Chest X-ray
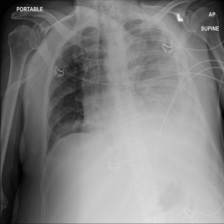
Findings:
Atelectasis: negative
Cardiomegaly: negative
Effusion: positive
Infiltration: negative
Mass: negative
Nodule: negative
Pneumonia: negative
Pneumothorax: negative
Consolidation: negative
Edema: negative
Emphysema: negative
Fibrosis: negative
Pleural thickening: negative
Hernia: negative